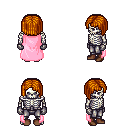
a pixel art fantasy rpg character, male body template, skeleton, pink cape, metal pants, dark blonde pageboy hairstyle, metal gloves, brown shoes, four views (front, back, left, right), 2x2 character sprite sheet, small pixel art, hard edges, no anti-aliasing